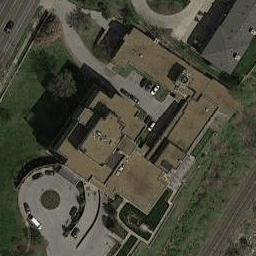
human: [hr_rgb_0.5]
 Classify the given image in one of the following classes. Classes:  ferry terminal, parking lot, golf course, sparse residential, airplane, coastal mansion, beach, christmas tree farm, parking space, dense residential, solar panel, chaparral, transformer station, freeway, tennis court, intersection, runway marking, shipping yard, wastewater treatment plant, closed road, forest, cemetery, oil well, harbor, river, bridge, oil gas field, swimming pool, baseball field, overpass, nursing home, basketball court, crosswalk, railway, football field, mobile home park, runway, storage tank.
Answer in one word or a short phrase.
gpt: nursing home